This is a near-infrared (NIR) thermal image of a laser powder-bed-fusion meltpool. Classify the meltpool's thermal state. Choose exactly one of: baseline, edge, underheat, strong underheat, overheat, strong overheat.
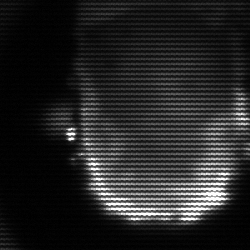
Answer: baseline